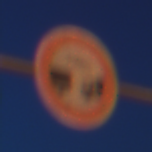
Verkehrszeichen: VerbotUnterschreitenMindestabstand
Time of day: Night
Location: Outdoor (Urban)
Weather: PartlyCloudy
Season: NotSpecified
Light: Artificial